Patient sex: M
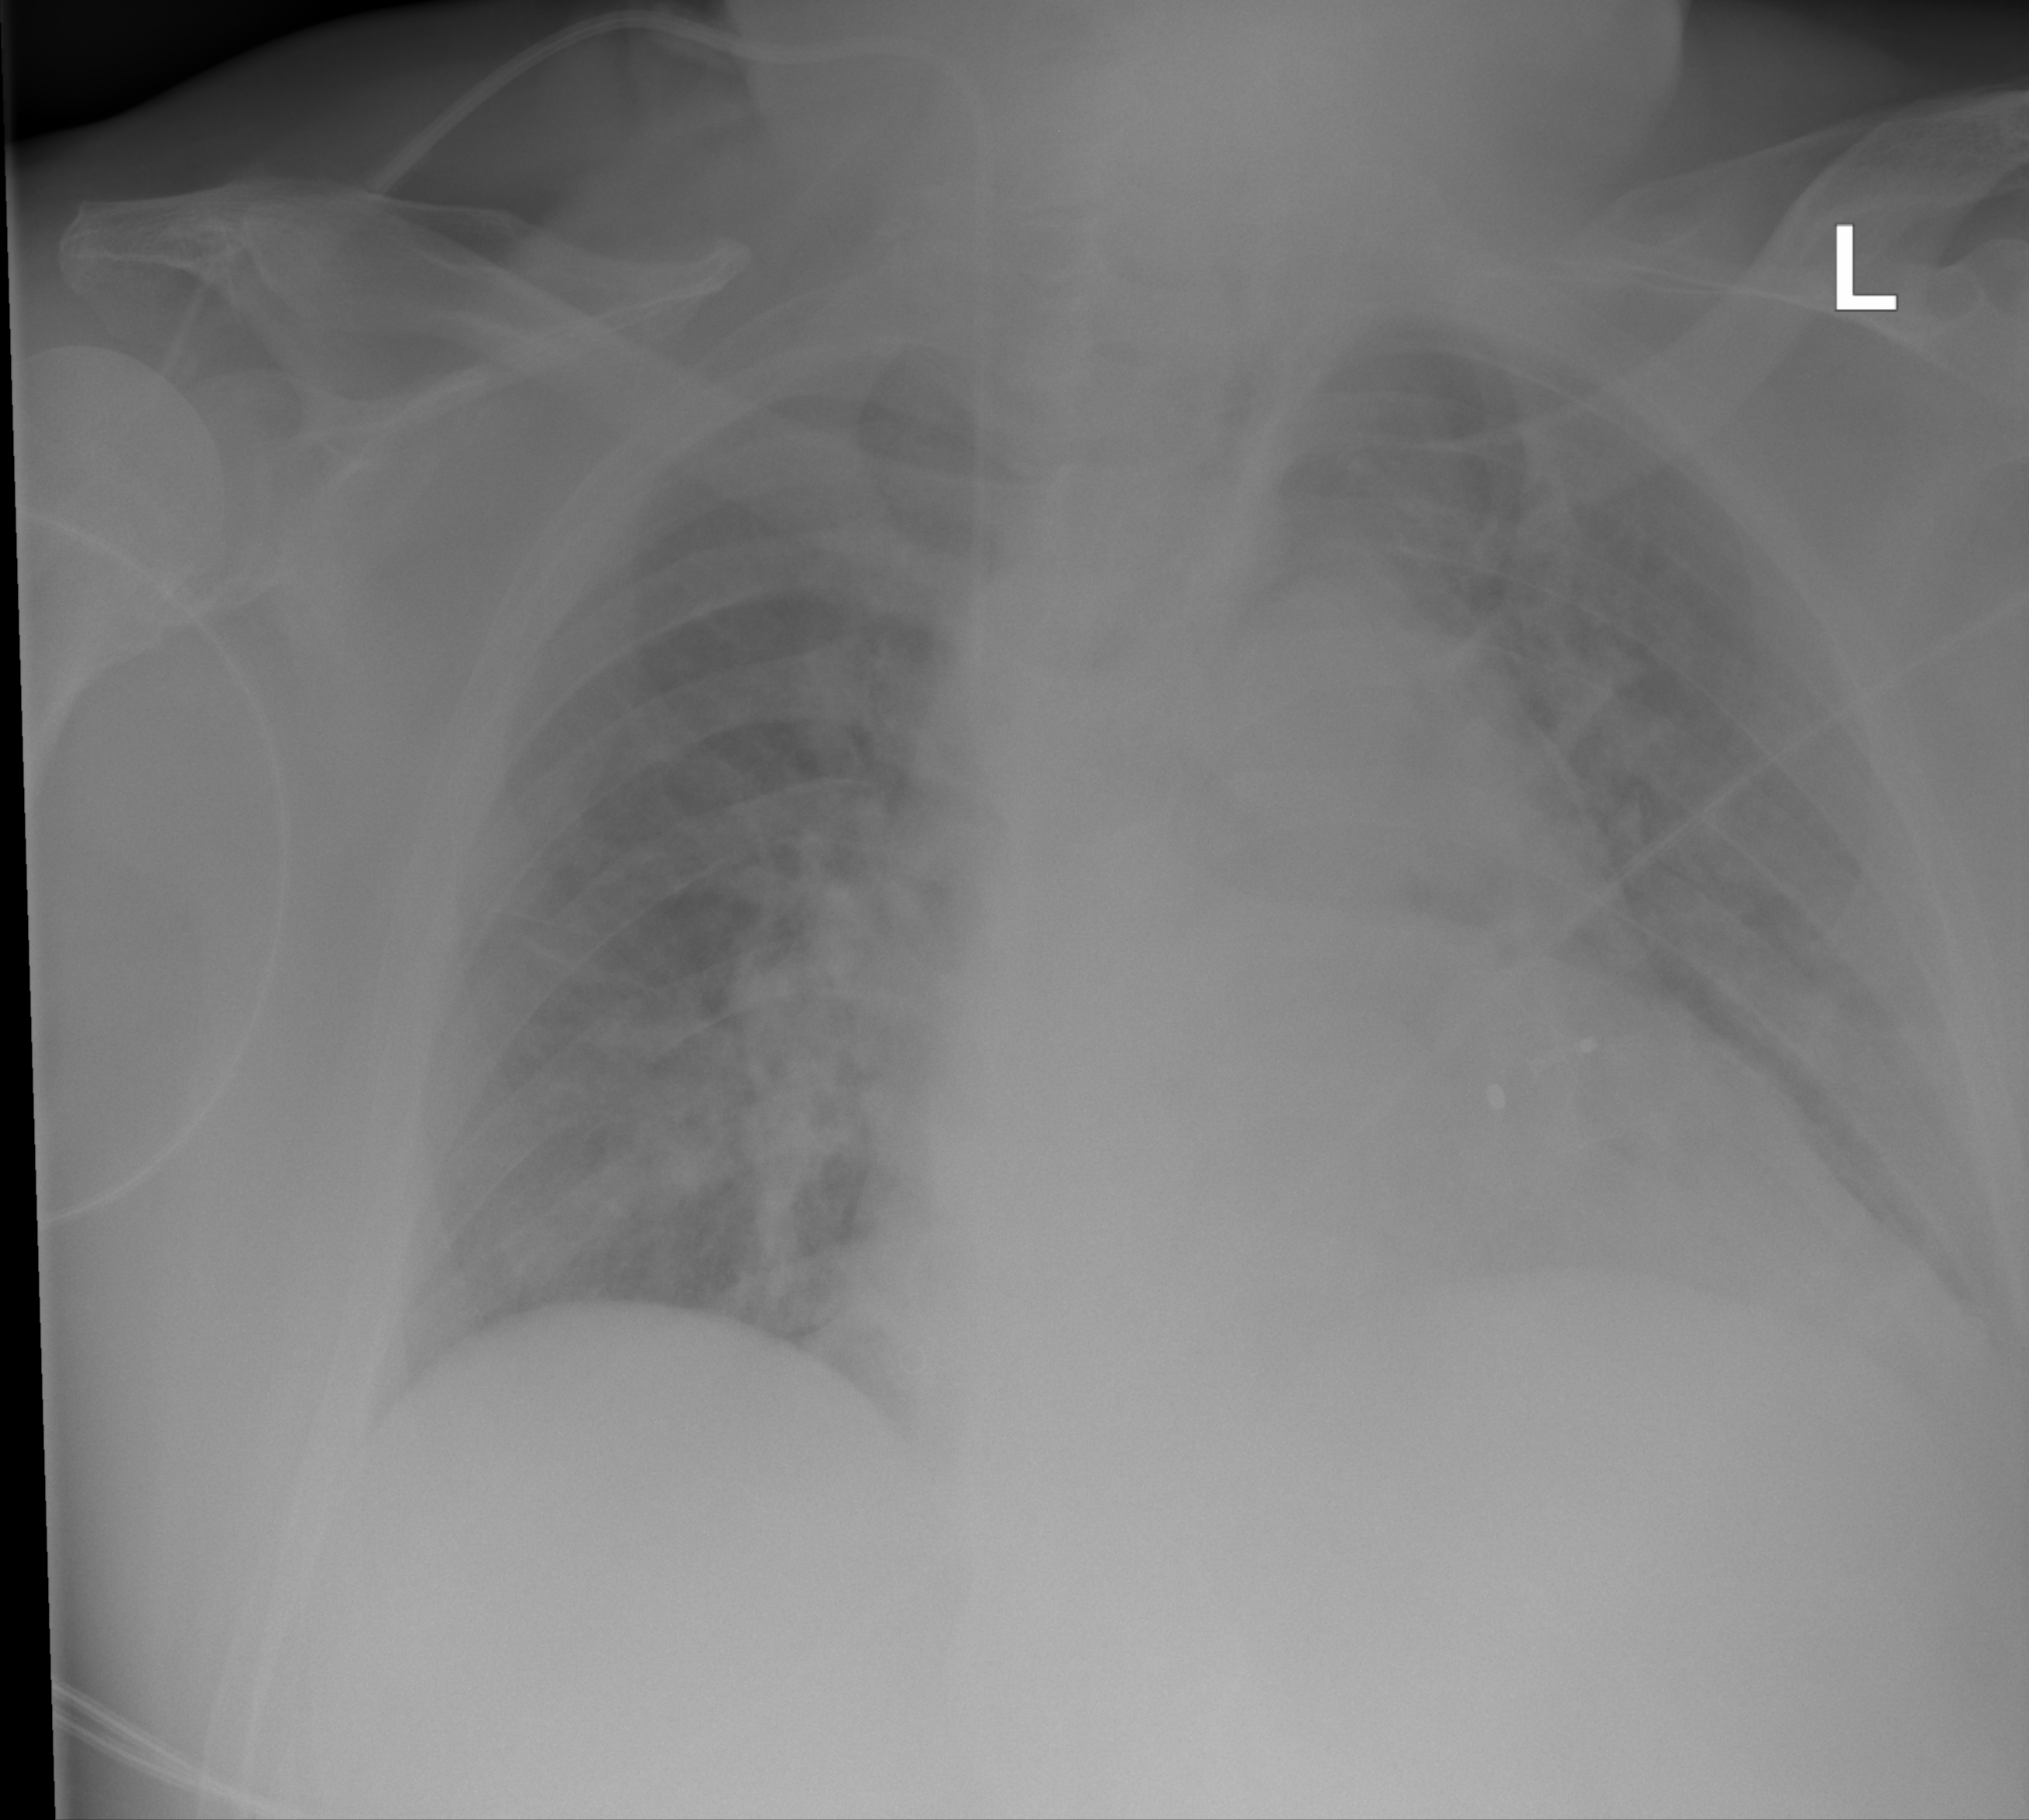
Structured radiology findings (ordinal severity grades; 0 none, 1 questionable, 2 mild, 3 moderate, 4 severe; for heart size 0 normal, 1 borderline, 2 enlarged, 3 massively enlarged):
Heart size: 2
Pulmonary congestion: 2
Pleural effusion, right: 0
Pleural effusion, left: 2
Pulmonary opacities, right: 0
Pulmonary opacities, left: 0
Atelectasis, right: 0
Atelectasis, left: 0